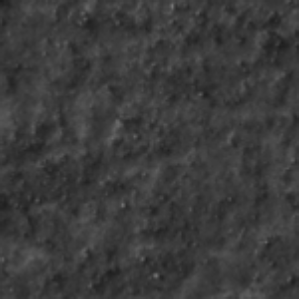
Label: frost